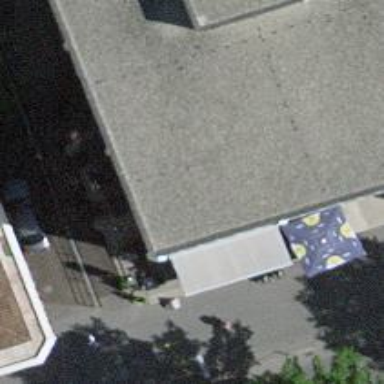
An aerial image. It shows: Restaurant.